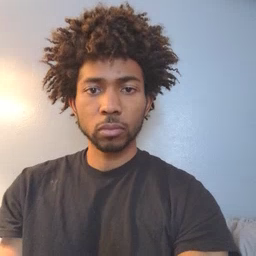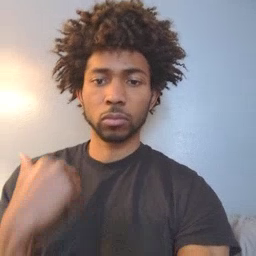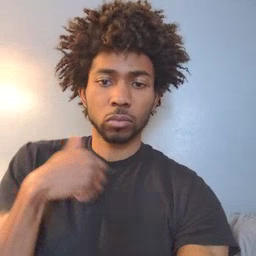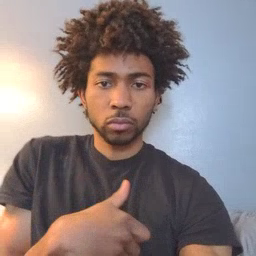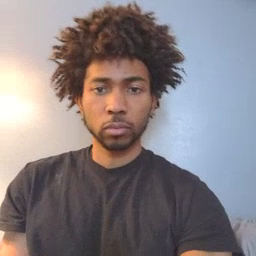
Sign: jacket